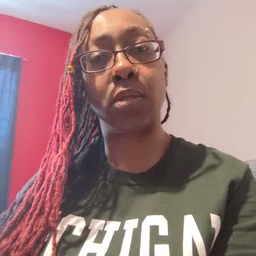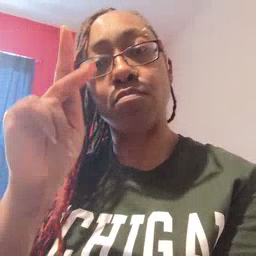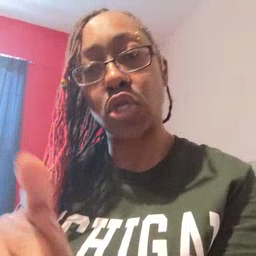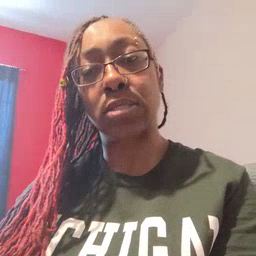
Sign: person